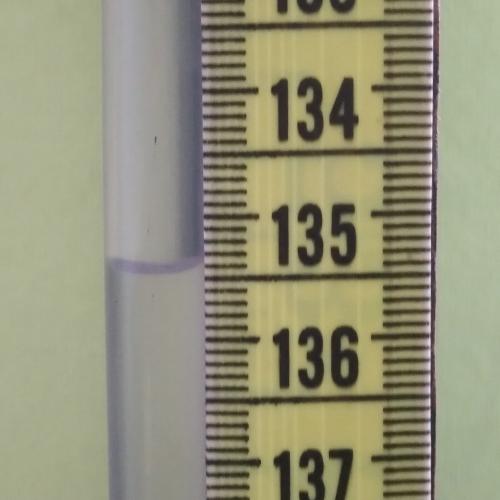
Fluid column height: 135.4 cm